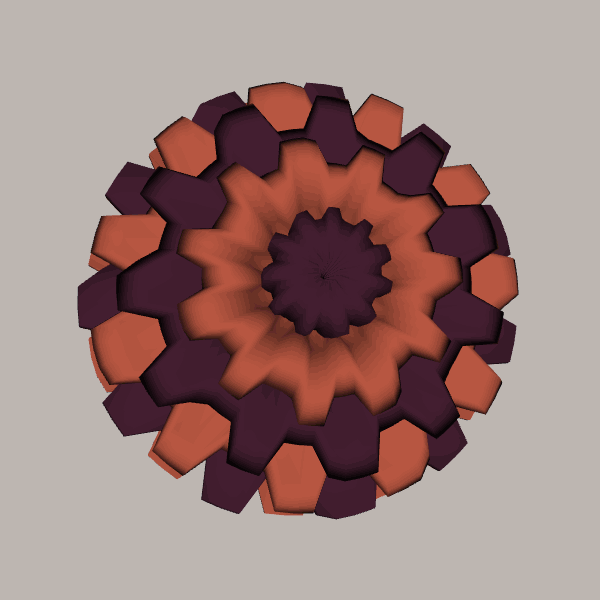
Background: light